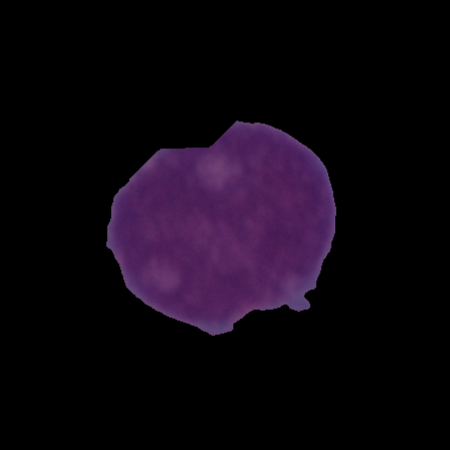
Label: cancer